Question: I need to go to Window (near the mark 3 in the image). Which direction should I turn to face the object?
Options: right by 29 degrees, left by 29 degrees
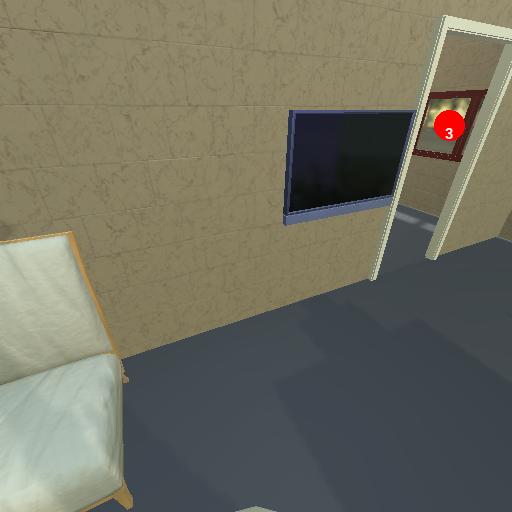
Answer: right by 29 degrees